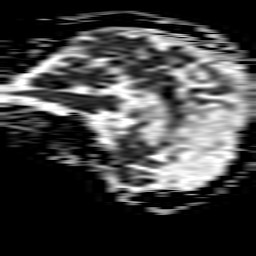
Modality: ADC
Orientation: sagittal
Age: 51
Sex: male
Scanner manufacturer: philips
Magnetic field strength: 1.5 T
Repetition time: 3.882 s
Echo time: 0.09873 s